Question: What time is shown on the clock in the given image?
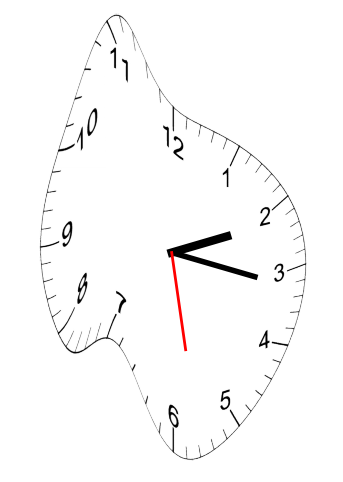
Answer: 02:16:28